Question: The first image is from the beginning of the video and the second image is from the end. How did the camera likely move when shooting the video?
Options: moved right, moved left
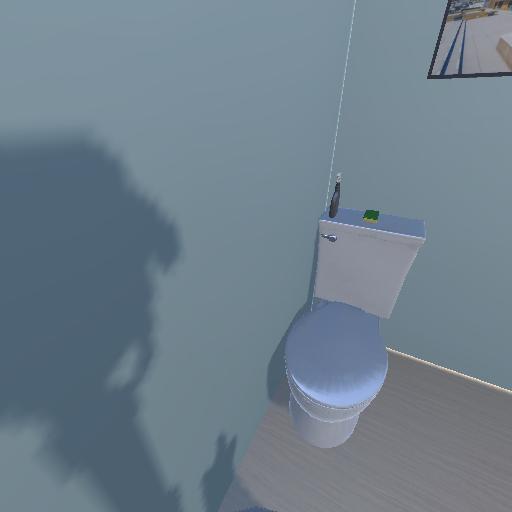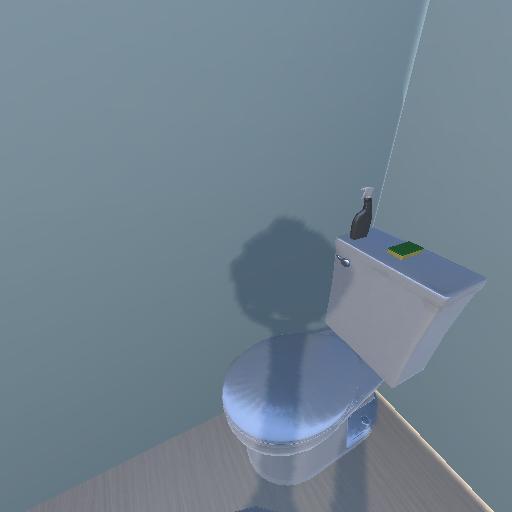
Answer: moved right